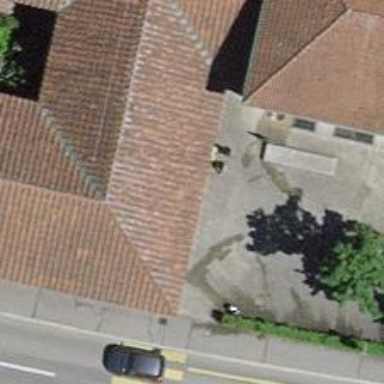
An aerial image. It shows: Museum.